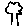
Label: tree